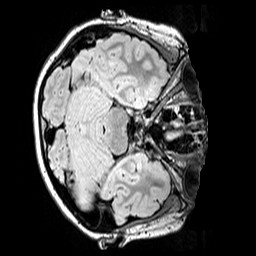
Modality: FLAIR
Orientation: axial
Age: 11
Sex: male
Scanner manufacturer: siemens
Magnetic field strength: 3 T
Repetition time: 5 s
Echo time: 0.388 s